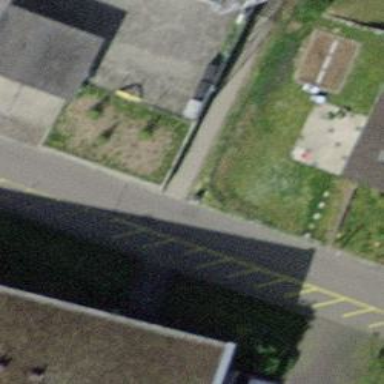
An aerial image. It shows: Set of steps on the road.